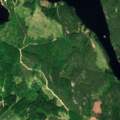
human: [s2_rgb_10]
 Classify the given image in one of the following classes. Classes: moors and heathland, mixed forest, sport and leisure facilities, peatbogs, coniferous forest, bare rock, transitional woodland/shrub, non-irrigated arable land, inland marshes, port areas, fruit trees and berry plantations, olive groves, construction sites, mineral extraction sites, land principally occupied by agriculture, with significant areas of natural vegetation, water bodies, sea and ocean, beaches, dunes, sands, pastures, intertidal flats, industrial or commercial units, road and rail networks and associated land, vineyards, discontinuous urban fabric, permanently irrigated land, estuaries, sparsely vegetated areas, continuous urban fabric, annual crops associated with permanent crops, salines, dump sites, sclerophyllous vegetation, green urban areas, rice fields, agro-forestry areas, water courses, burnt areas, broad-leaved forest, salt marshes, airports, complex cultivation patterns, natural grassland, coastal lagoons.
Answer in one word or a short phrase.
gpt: coniferous forest, mixed forest, transitional woodland/shrub, water bodies